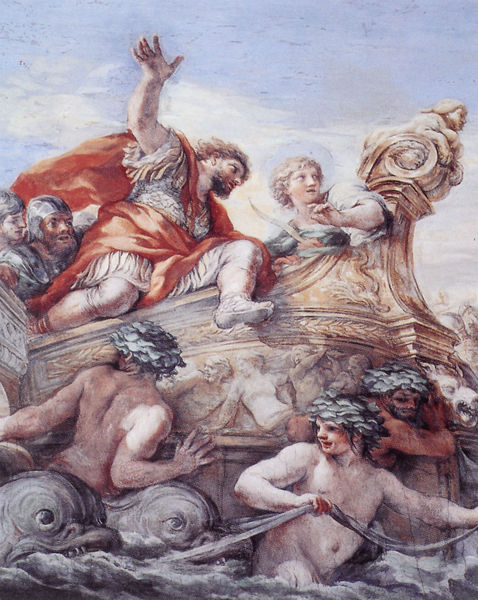
Titel: Galerie, Deckenfresko
Künstler: Pietro da Cortona
Standort: Rom, Palazzo Pamphili (EU - I - Latium)
Schlagwörter: blau, fuß, gemälde, himmel, mann, meer, umhang, wasser, menschen, frau, männer, rot, tuch, boot, schuppen, engel, schnell, schiff, wellen, bug, helm, kranz, lorbeer, ritter, rüstung, römer, löwe, heilig, grieche, schnitzereien, gallionsfigur, casque, delfine, mer, delfin, tunique, bateau, romain, nu